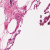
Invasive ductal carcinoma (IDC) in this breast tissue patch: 0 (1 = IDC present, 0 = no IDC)